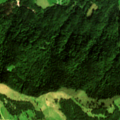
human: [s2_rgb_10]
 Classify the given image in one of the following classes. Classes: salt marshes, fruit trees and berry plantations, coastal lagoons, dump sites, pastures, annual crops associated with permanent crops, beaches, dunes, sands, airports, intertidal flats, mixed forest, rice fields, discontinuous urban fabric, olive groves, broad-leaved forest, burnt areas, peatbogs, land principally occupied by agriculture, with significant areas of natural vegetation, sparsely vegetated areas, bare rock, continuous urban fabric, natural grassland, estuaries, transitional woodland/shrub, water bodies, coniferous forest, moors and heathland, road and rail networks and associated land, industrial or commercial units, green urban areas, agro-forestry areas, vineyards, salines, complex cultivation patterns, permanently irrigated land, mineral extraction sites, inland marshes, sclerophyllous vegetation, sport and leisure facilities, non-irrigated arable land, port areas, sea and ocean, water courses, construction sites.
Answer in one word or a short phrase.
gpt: pastures, coniferous forest, mixed forest, natural grassland